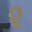
Label: 8